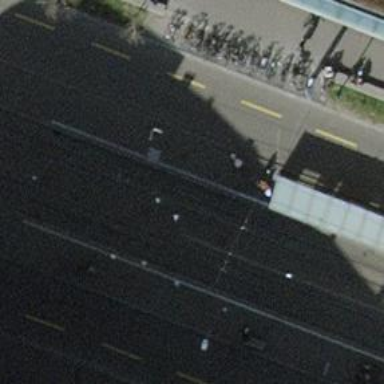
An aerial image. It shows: Tram stop with stop position for public transport.